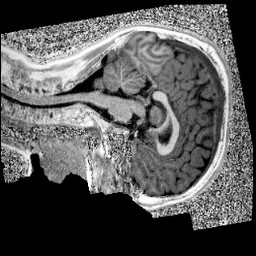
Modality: UNIT1
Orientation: sagittal
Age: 12
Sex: male
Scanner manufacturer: siemens
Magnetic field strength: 3 T
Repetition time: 4 s
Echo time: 0.00299 s